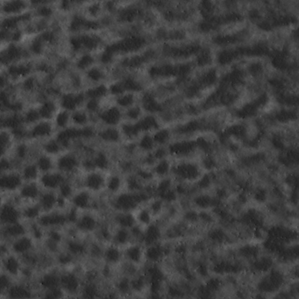
Label: non_frost